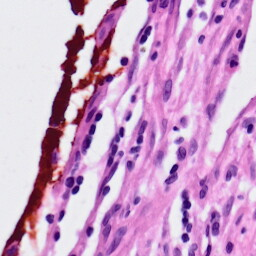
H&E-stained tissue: Lung